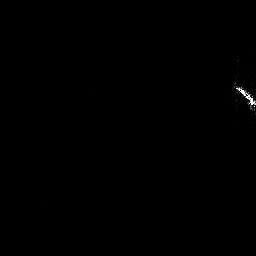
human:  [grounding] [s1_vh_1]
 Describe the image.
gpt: In the satellite image, there is  <ref>1 medium ship </ref> <box>[[89, 30, 99, 43, 0]]</box> located at right.